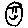
Label: smiley face